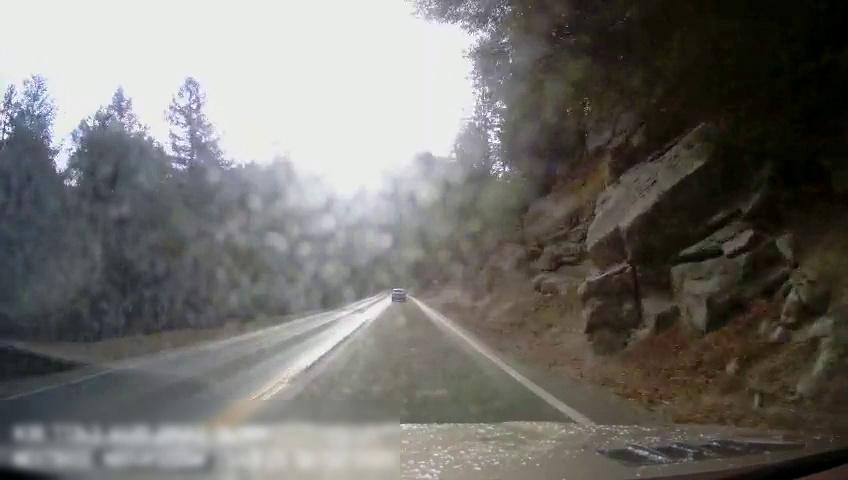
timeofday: Day
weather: Sunny
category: Drivable Space
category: Vehicles | Car
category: Lanes | Opposite Lane
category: Lanes | Current Lane
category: Lanes | Current Lane
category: Lanes | Current Lane